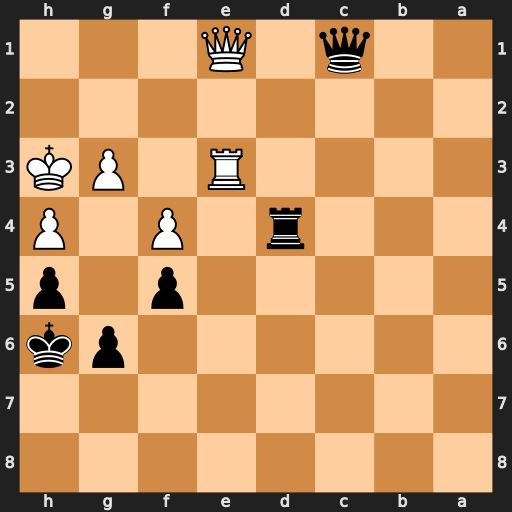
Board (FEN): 8/8/6pk/5p1p/3r1P1P/4R1PK/8/2q1Q3
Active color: b
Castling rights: -
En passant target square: -
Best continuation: Rd1 Qf2 Rf1 Kg2 Rxf2+